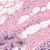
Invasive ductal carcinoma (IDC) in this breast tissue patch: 0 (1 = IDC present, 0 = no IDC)